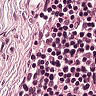
Metastatic tissue present: no